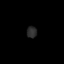
Tissue: lung
Cell type: T cells
Senescence score: 0.217
Nuclear area (px): 111
Mean DAPI intensity: 43.982